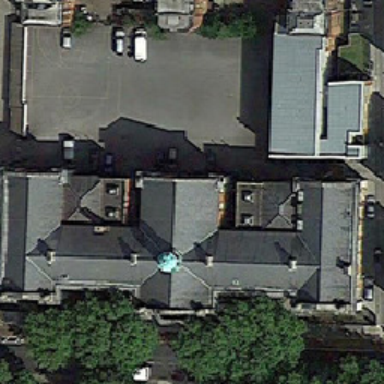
Some buildings are close to the road with some green trees on both sides .